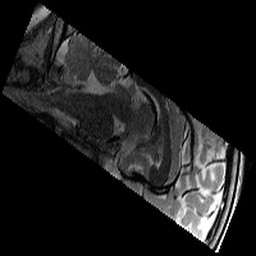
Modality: T2w
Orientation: sagittal
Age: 9
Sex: male
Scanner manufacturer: siemens
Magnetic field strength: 3 T
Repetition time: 9.23 s
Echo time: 0.067 s